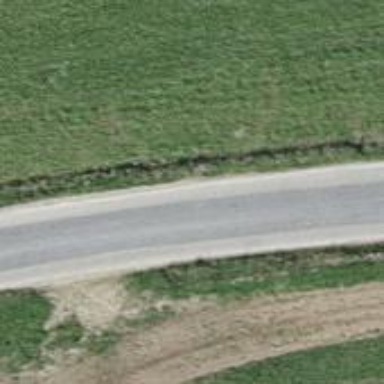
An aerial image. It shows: Unclassified paved road.